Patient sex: M
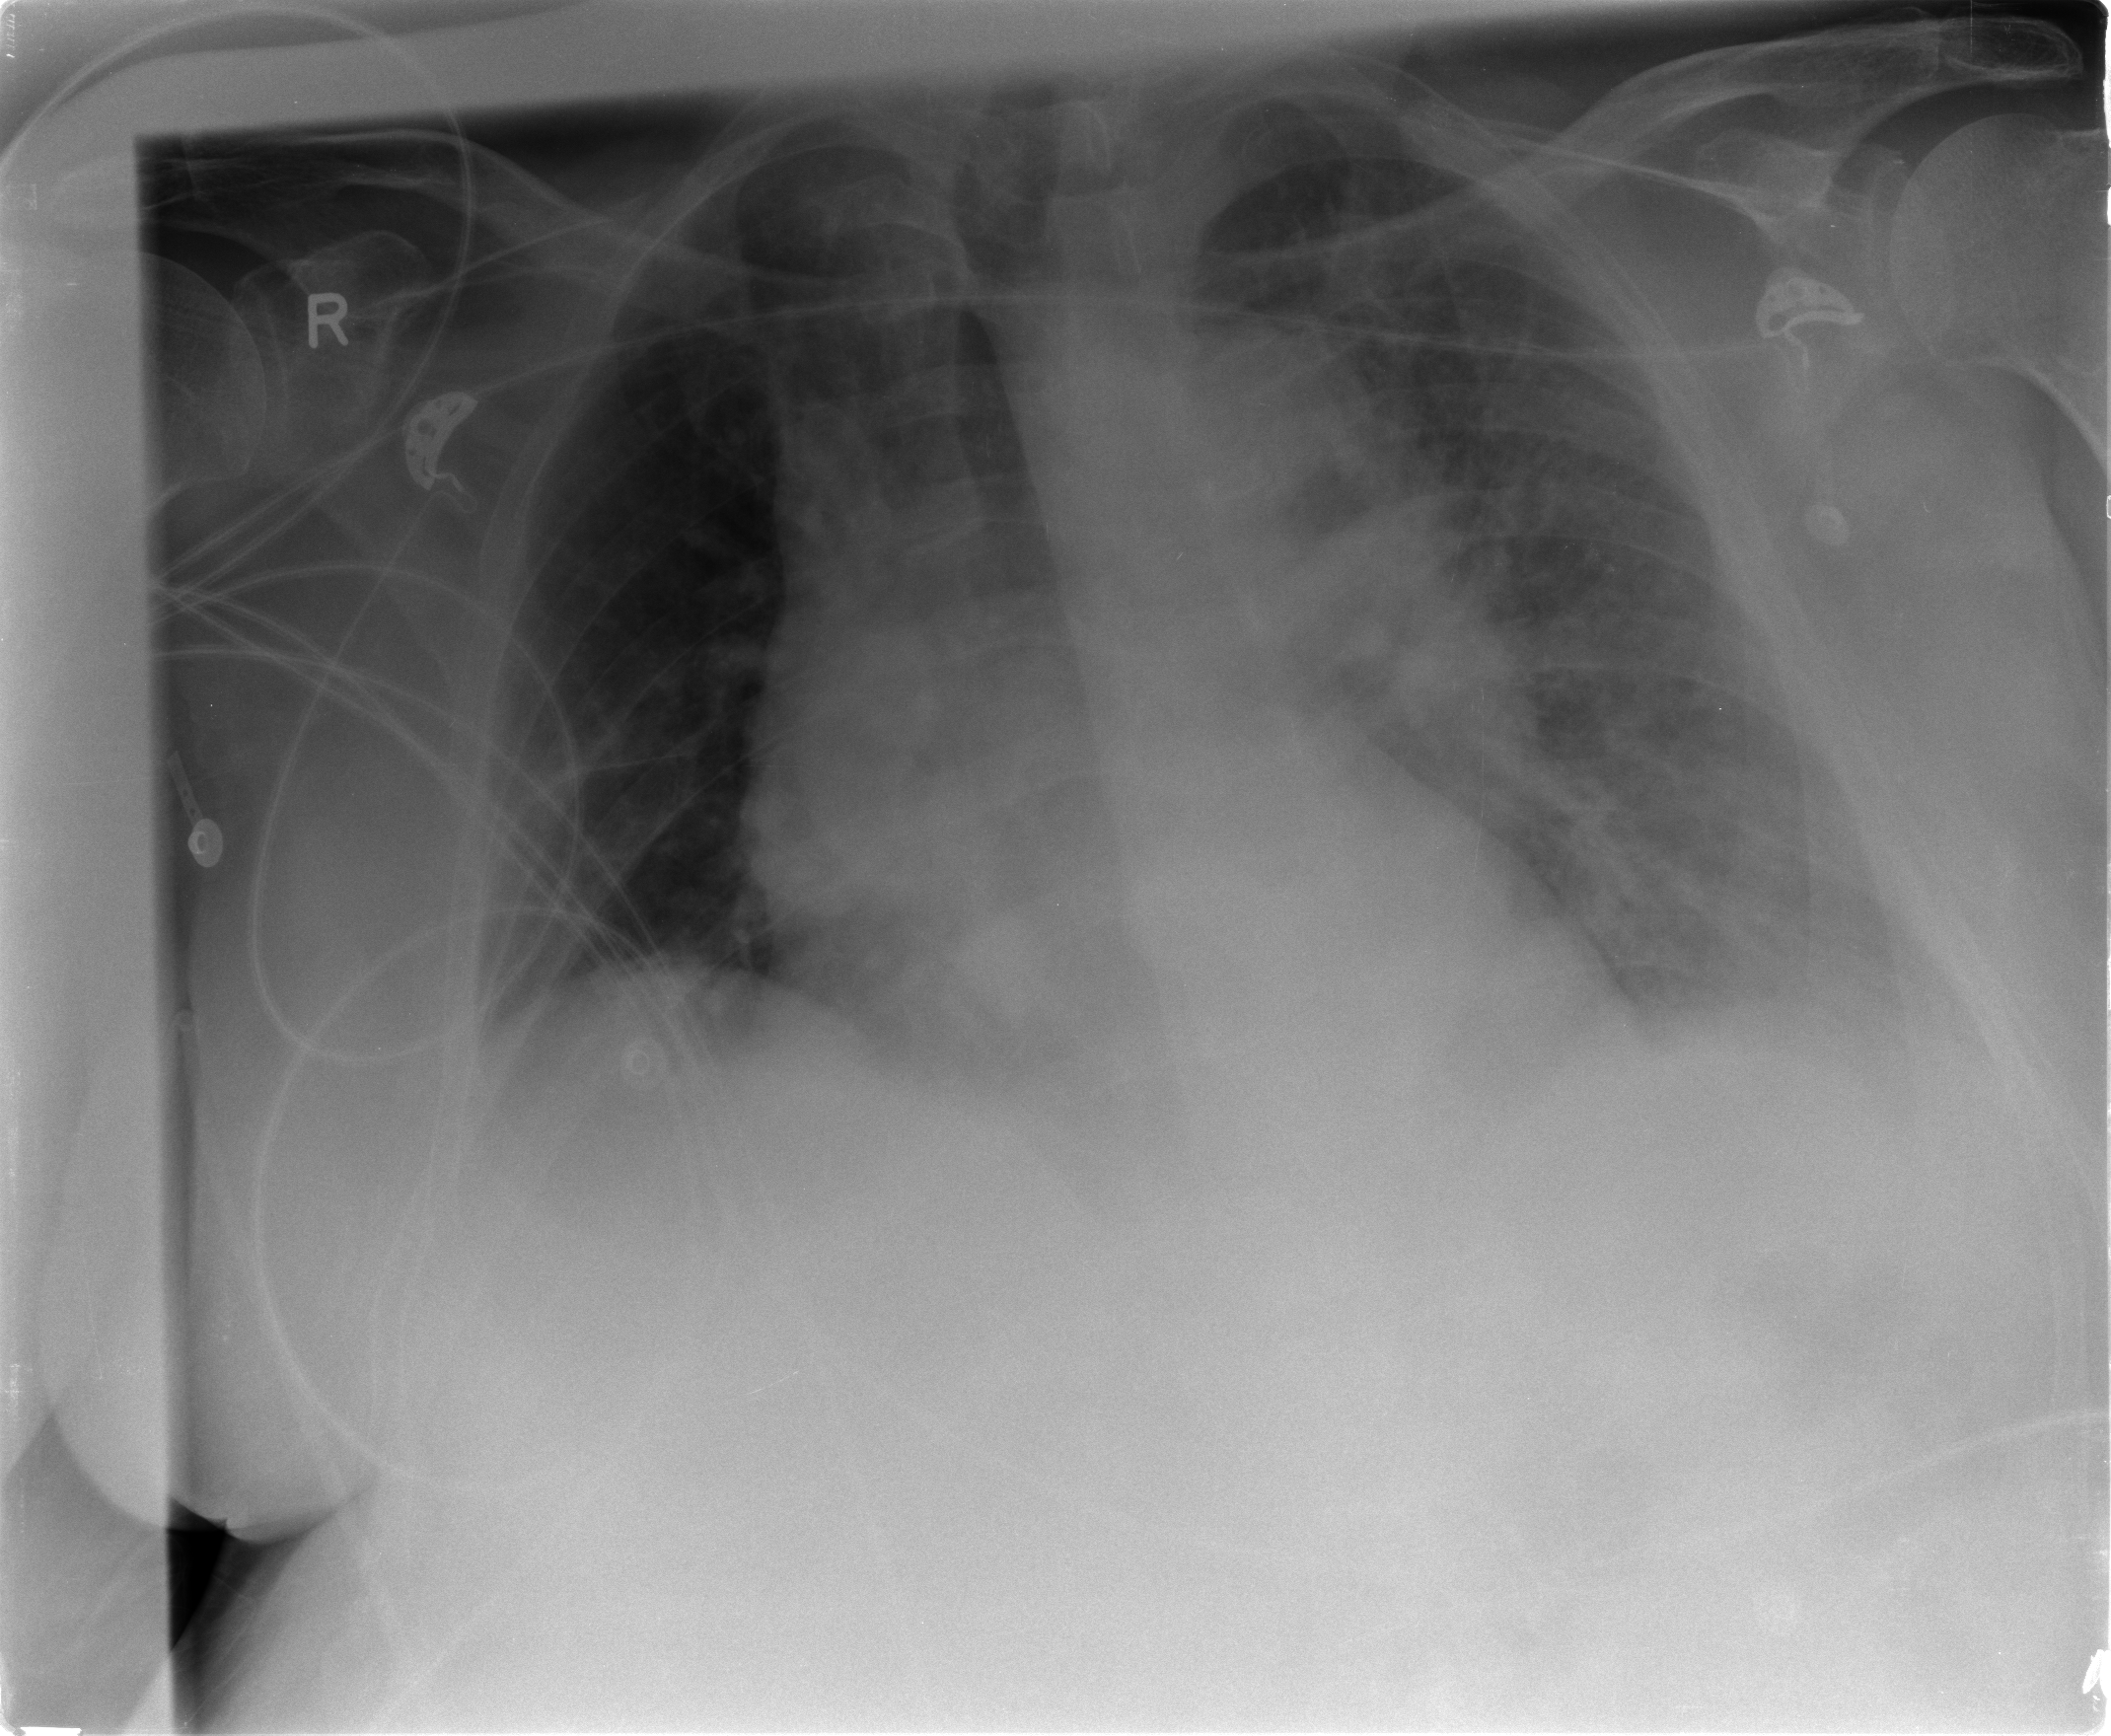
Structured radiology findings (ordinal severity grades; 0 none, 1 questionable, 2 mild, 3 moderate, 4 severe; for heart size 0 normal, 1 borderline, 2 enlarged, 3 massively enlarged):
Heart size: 2
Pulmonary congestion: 2
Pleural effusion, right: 1
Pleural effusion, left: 2
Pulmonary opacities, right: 0
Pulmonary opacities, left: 2
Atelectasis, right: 0
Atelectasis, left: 2